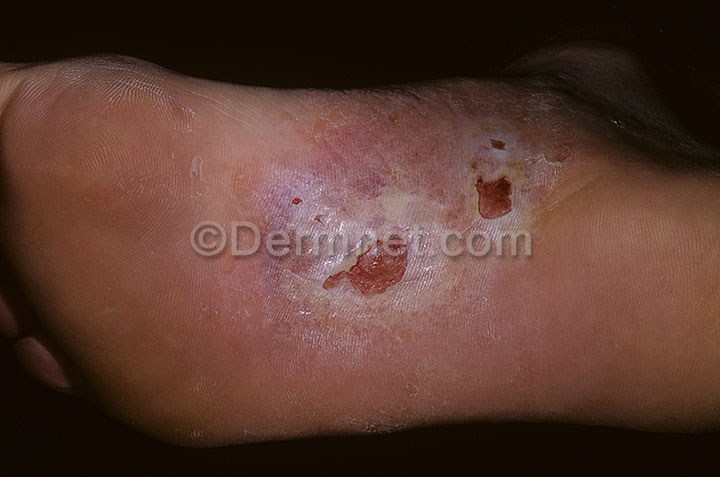
Disease: Eczema Photos